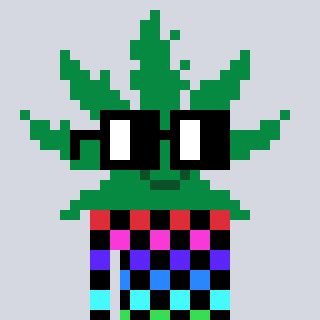
a pixel art character with square black glasses, a weed-shaped head and a grayscale-colored body on a cool background